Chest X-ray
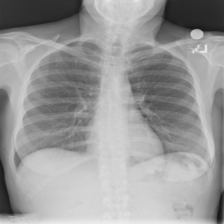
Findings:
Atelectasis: negative
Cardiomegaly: negative
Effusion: negative
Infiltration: negative
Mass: negative
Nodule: negative
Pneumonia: negative
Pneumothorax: negative
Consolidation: negative
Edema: negative
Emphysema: negative
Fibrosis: negative
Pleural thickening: negative
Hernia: negative